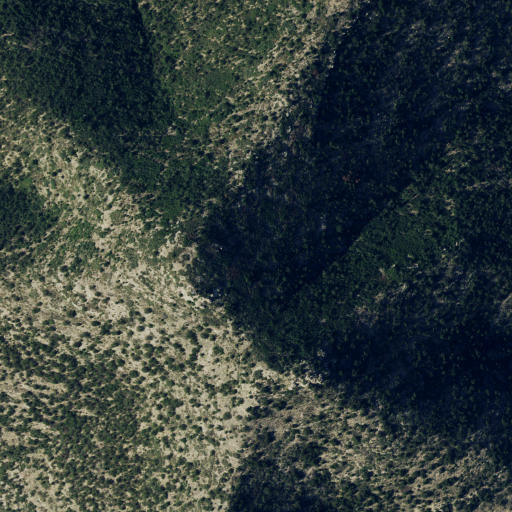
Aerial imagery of mountain in Texas named Bird Mountain containing evergreen forest, shrub, grassland, and deciduous forest